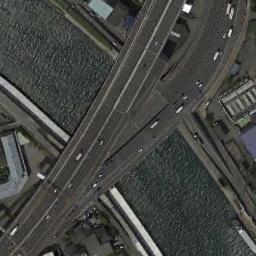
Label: bridge